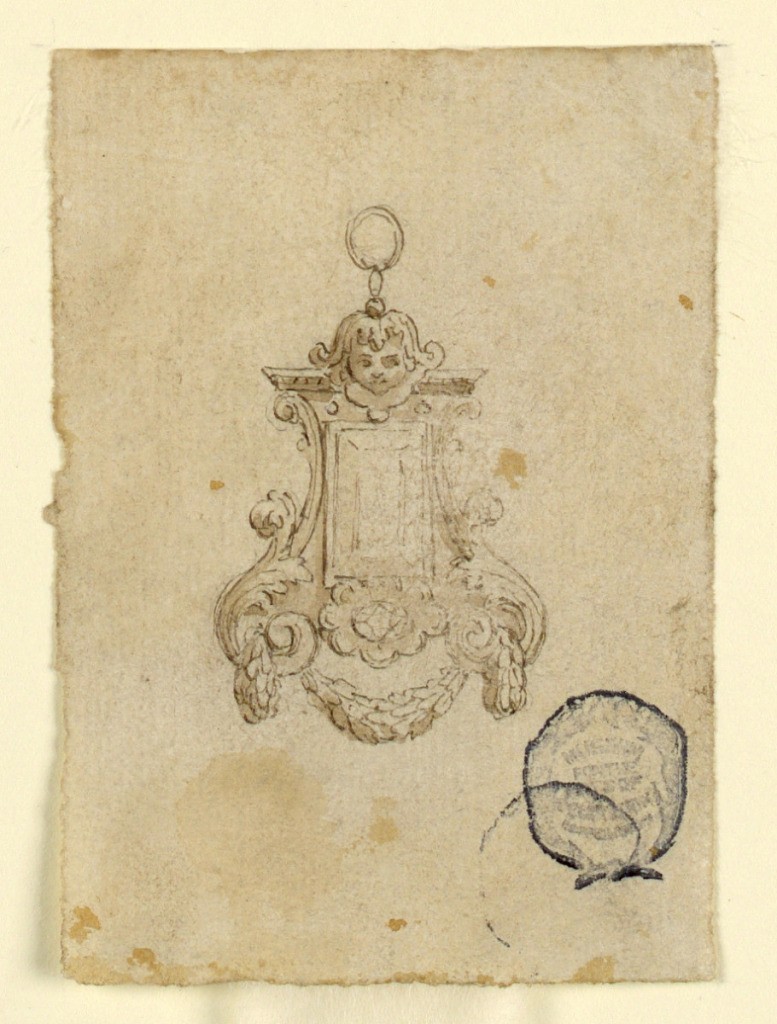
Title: Design for a Pendant with Leaf Volutes and Child's Head
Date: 16th century
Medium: Graphite, pen and ink, brush and sepia on paper
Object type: Drawing
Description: An oblong diamond with architectural frame. At top, a mask and ring. Below, volutes, a rosette and festoon.